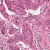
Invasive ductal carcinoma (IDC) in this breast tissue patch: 1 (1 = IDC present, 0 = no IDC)